Question: What symbol is right of 6?
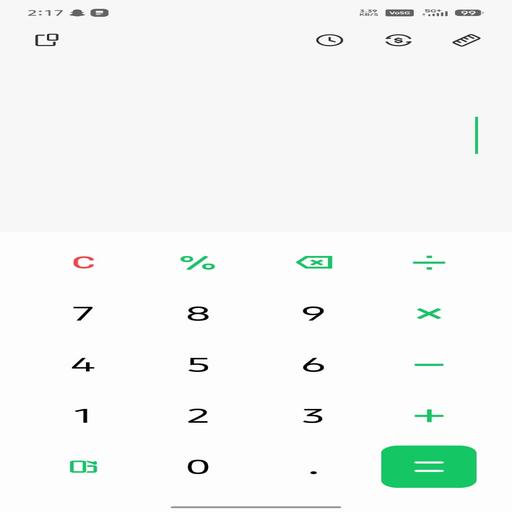
Answer: Minus sign